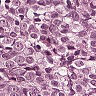
Metastatic tissue present: yes